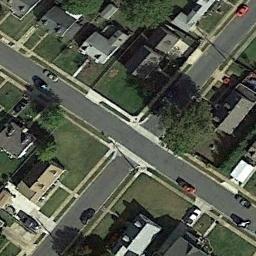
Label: intersection